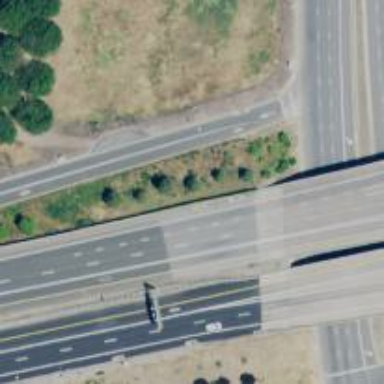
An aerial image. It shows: Asphalt motorway link.